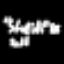
Label: hourglass